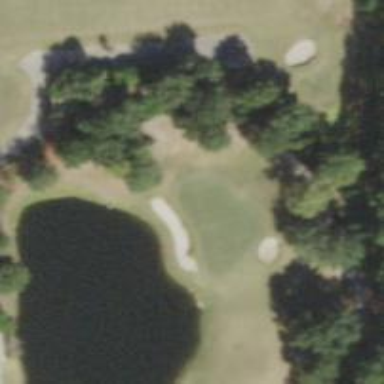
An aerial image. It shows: Golf hole.